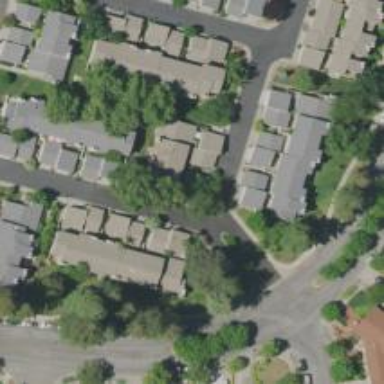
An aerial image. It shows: Residential road.